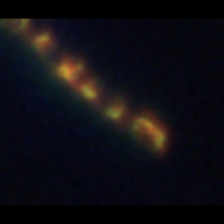
Taxon: Chaetoceros
Group: Diatoms